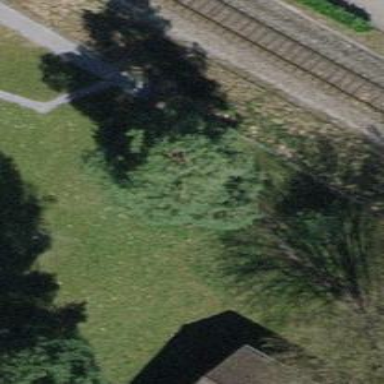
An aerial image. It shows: Beautiful tree in nature.